Question: im using pandas with excel and i would like to get the letter of the header in excel searching for column name.
here's an example

i would like to do something LIKE this: df.columns.get_loc("SR Status") and i would like to return: "D"
i have already done this:
'''
import pandas
df = pd.read_excel("file.xls")
df.columns.get_loc("SR Status")
'''
and let's assume data will NOT always be in the same place.
sometimes it might be at header "A" but other time could be on other place
thanks in advance
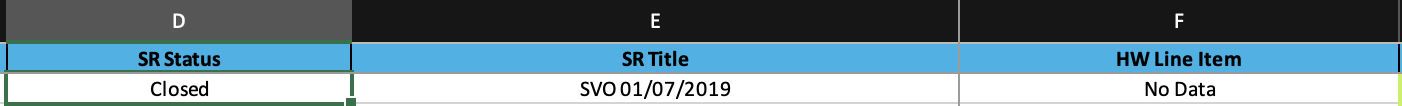
Answer: You can use 'get_column_letter':
'''
import pandas as pd
from openpyxl.utils import get_column_letter
df = pd.read_excel('data.xlsx', usecols='D:F')
offset = 4 # D
col = get_column_letter(df.columns.get_loc('SR Status') + offset)
print(col) # Output: D
'''